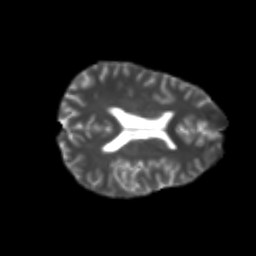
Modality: T2w
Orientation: axial
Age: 20
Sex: female
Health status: healthy
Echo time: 0.074 s